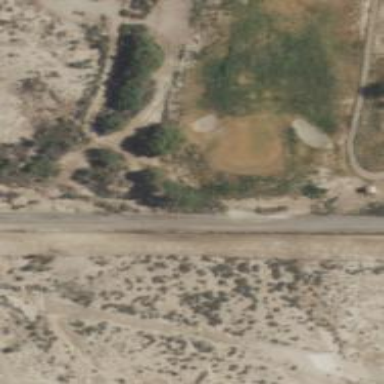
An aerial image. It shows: Pathway for golf carts.